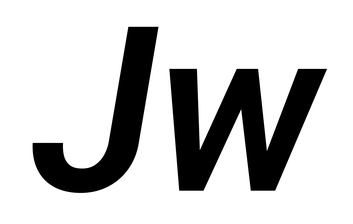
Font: Roboto-Italic_SemiBold_Italic